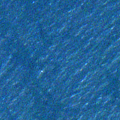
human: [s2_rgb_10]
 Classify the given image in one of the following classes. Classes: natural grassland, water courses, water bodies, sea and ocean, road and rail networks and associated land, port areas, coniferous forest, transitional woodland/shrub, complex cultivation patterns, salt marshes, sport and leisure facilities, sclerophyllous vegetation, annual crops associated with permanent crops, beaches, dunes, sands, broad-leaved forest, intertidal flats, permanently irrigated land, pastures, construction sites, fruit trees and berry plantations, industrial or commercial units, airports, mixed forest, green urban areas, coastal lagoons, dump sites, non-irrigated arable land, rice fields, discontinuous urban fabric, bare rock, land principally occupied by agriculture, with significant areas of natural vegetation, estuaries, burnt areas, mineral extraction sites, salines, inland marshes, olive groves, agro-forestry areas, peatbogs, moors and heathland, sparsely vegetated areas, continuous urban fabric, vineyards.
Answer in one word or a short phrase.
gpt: sea and ocean